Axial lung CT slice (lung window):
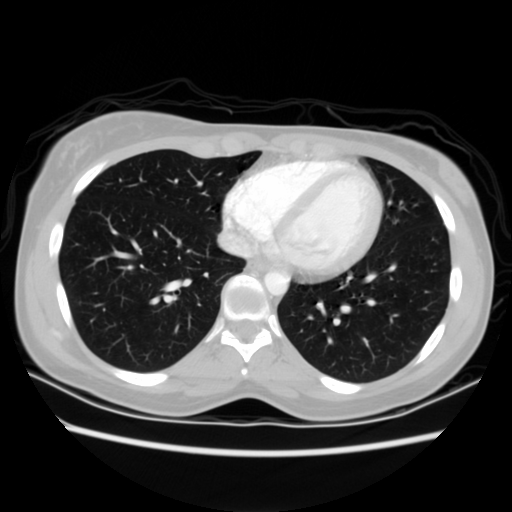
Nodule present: no